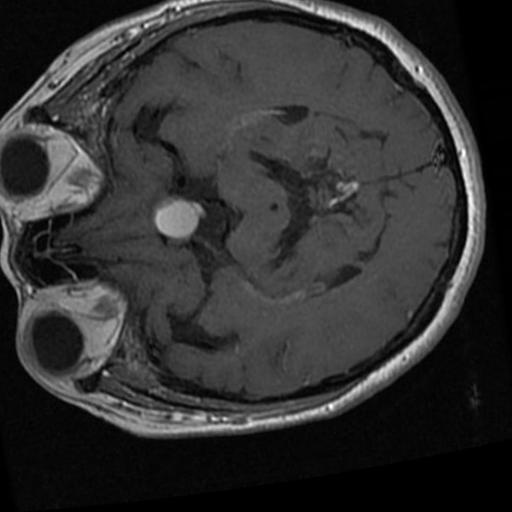
Label: brain_tumor